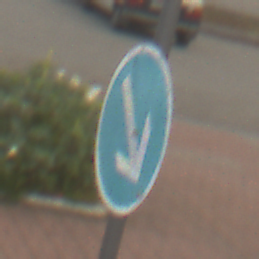
Verkehrszeichen: VorgeschriebeneVorbeifahrtRechts
Umgebung: Outdoor, Suburban
Tageszeit: MorningAfternoon
Wetter: Overcast
Licht: Natural
Jahreszeit: NotSpecified
Kontrast: LowContrast